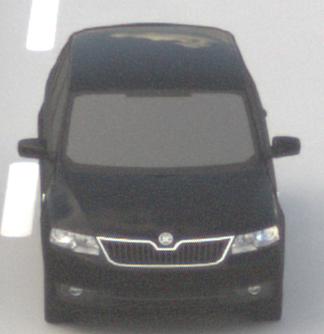
Make: Skoda
Model: Rapid Spaceback 1.2 TSI
Detailed model: Rapid Spaceback
Model produced from: 2013/10
Model produced until: 2015/04
Doors: 5
Color: black
Road condition: dry road
Daytime: morning or afternoon
Contrast: low contrast